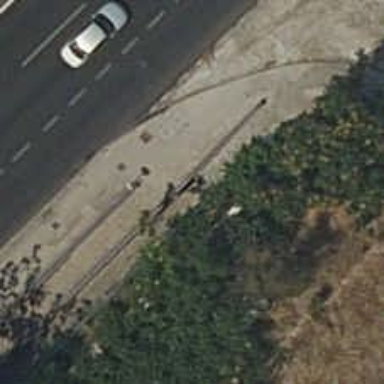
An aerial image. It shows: Footway with paving stones passing through tunnel.